You are looking at the unprocessed time series of a bearing vibration snapshot. Based on the visible evidence, which condition applies: normal, inner_race, outer_race, ball?
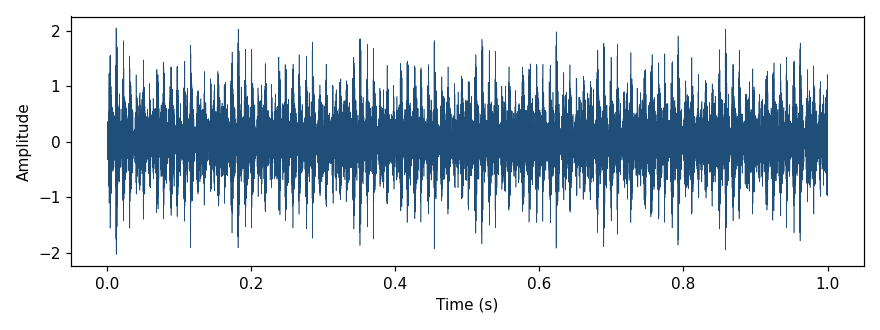
Answer: outer_race